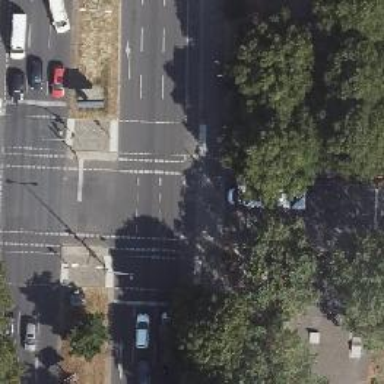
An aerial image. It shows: Asphalt footway with marked crossing equipped with traffic signals.